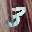
Label: 3